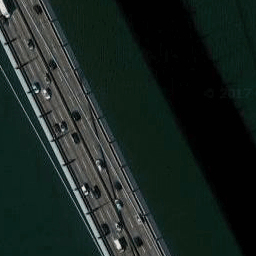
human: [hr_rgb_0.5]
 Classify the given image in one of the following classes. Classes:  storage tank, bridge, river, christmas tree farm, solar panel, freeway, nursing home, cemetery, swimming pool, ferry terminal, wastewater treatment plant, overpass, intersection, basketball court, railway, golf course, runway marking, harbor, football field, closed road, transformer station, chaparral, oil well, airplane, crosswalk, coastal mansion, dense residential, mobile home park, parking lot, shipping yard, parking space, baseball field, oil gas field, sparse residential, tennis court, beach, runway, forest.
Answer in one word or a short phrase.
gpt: bridge